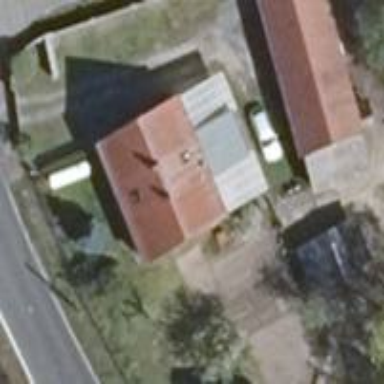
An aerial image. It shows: House with flat grey roof.